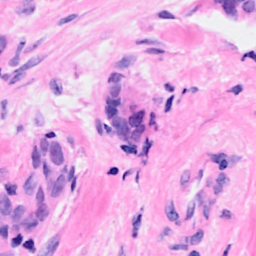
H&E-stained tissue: Breast